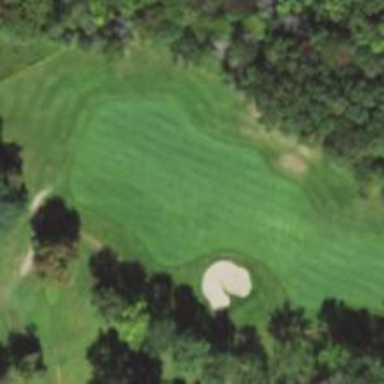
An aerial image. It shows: Golf fairway surrounded by grass.